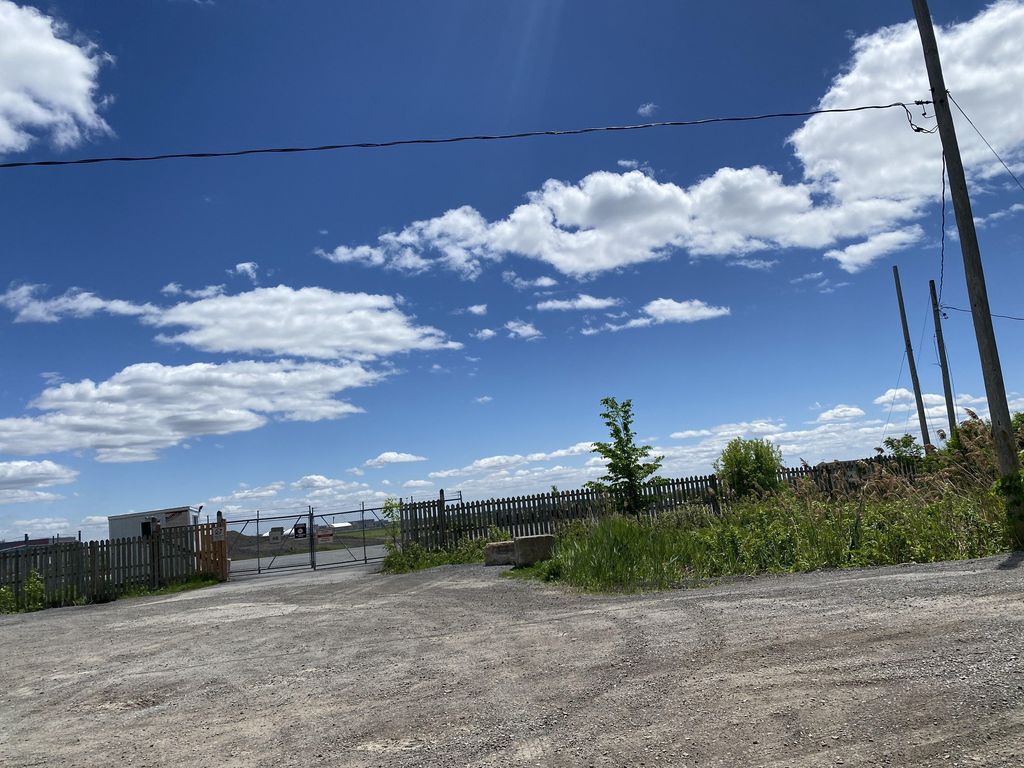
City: montreal